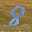
Label: 8